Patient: sex F, age 58
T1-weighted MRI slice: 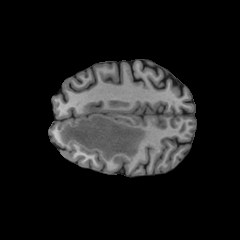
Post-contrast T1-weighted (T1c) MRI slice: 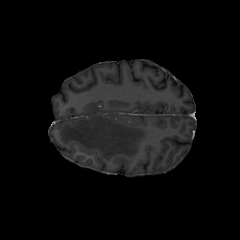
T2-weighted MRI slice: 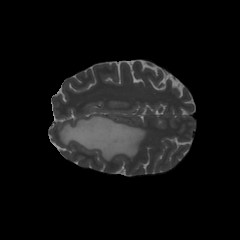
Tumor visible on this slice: yes
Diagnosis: Glioblastoma, IDH-wildtype
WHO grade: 4